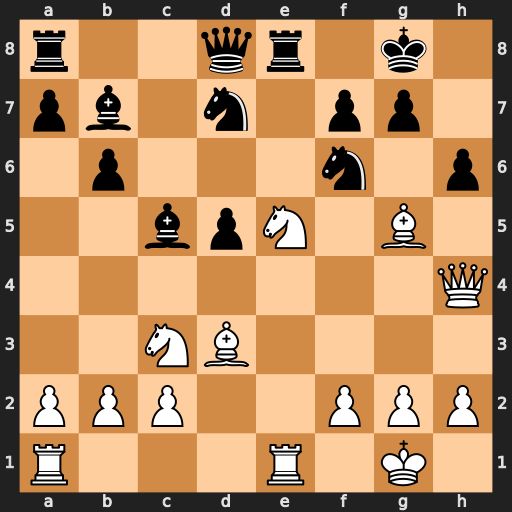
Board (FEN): r2qr1k1/pb1n1pp1/1p3n1p/2bpN1B1/7Q/2NB4/PPP2PPP/R3R1K1
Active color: w
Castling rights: -
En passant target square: -
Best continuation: Nxd7 Qxd7 Bxf6